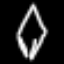
Label: diamond